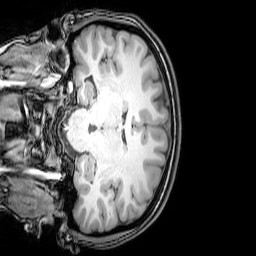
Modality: T1w
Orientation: coronal
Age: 22
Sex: female
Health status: healthy
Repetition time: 0.081 s
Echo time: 0.037 s